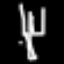
Label: fork